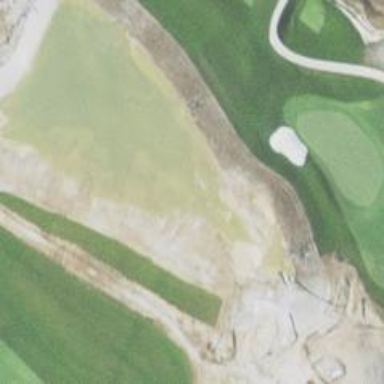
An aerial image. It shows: Water hazard in golf course. The hazard is natural water feature.